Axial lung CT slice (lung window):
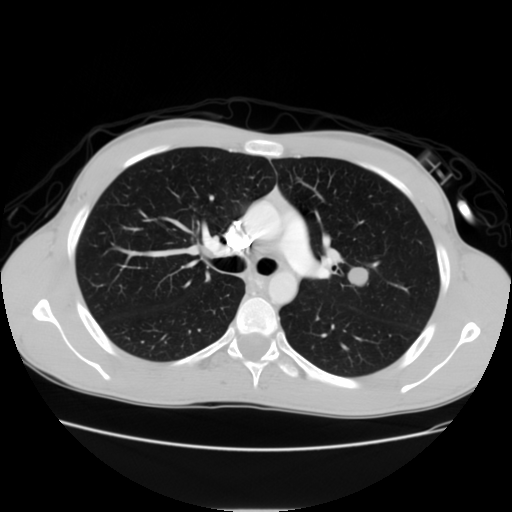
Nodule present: yes
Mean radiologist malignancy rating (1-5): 3.5